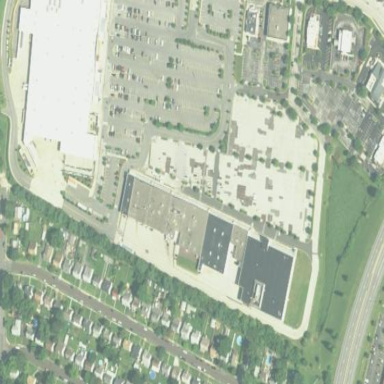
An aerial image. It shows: Retail area.